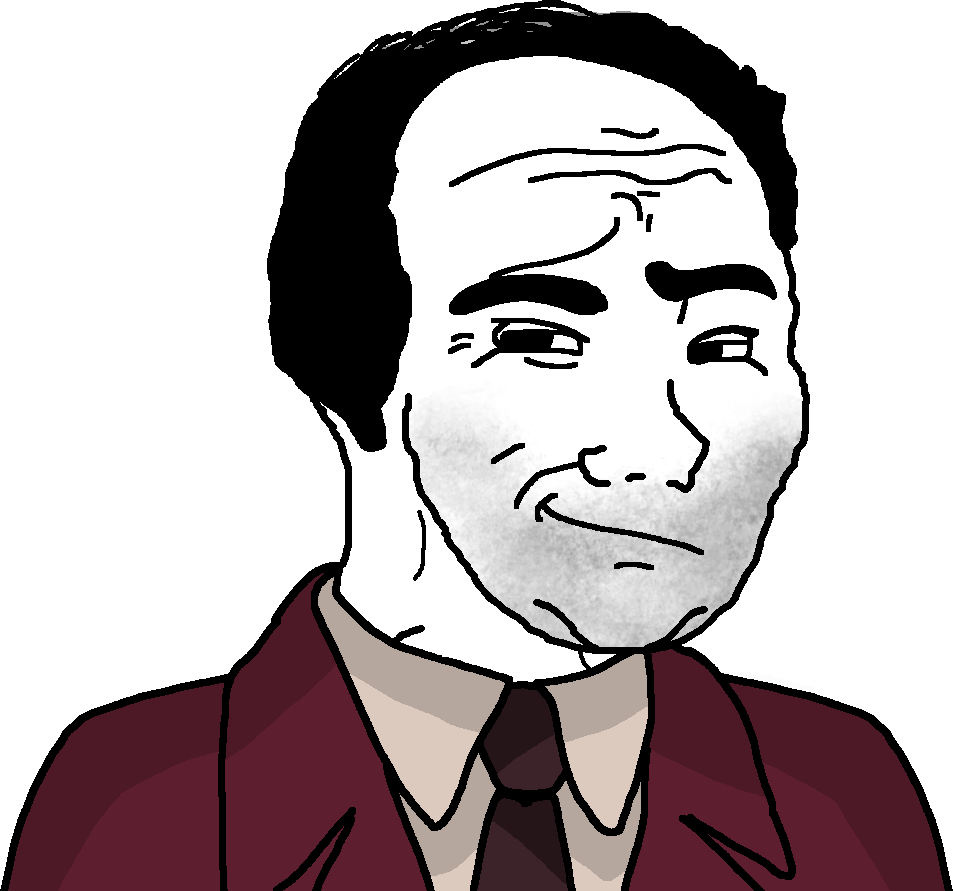
Label: 5_Smugjak